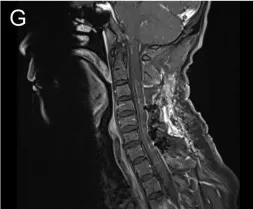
Contrast-enhanced T1WI. MRI, magnetic resonance imaging; T1WI, T1-weighted imaging; T2WI, T2-weighted imaging.
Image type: radiology (mri)